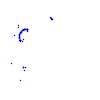
Particle: proton